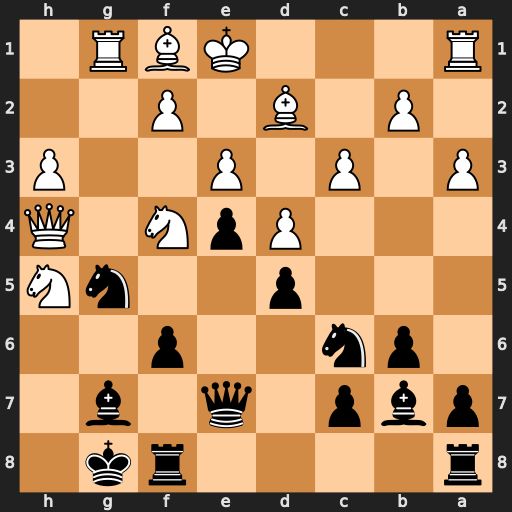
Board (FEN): r4rk1/pbp1q1b1/1pn2p2/3p2nN/3PpN1Q/P1P1P2P/1P1B1P2/R3KBR1
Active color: b
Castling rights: Q
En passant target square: -
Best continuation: Nf3+ Kd1 Nxh4